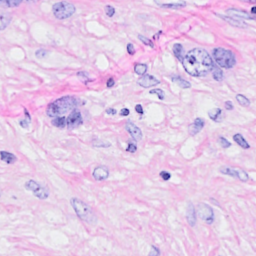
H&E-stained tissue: Breast